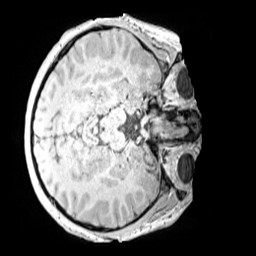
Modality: MP2RAGE
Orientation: axial
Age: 13
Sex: male
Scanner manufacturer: siemens
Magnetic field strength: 3 T
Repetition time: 4 s
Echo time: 0.00299 s